Question: When constructing filter in <URL>, can i provide list of possible values ?

Can I have here ComboBox with possible values instead of TextEdit ?
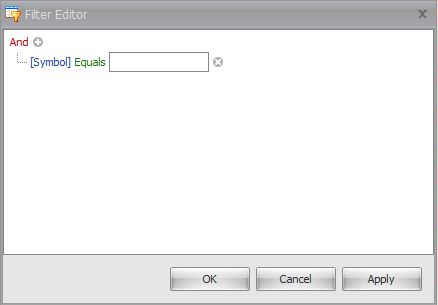
Answer: Yes, it is possible. You should handle the FilterEditorCreated event of the GridView as shown below:
'''
private void gridView1_FilterEditorCreated(object sender, DevExpress.XtraGrid.Views.Base.FilterControlEventArgs e) {
DevExpress.XtraEditors.Repository.RepositoryItemComboBox combo = new DevExpress.XtraEditors.Repository.RepositoryItemComboBox();
combo.Items.Add("Item 1");
combo.Items.Add("Item 2");
e.FilterControl.FilterColumns["ProductName"].SetColumnEditor(combo);
}
'''